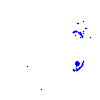
Particle: pion